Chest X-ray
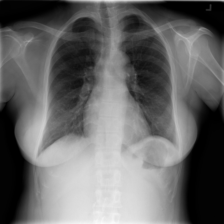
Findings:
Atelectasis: positive
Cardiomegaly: negative
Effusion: negative
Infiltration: positive
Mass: negative
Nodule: negative
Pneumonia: negative
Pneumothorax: negative
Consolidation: negative
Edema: negative
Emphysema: negative
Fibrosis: negative
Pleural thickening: negative
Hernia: negative